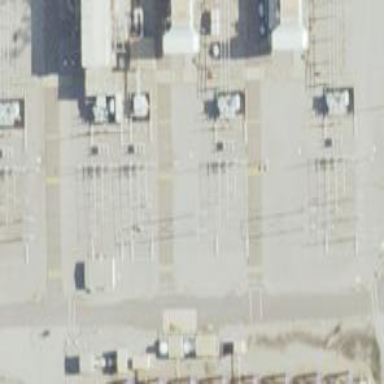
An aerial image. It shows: Switch for power supply.